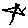
Label: star